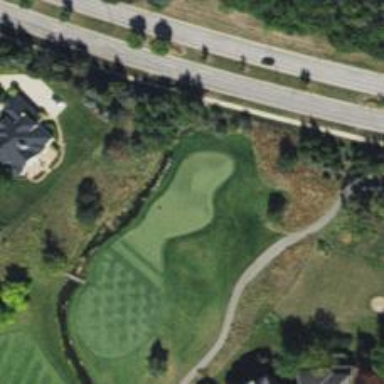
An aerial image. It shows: Golf hole.